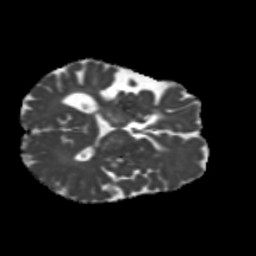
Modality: MD
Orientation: axial
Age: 46
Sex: male
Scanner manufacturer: siemens
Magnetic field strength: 3 T
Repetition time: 5.25 s
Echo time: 0.08 s